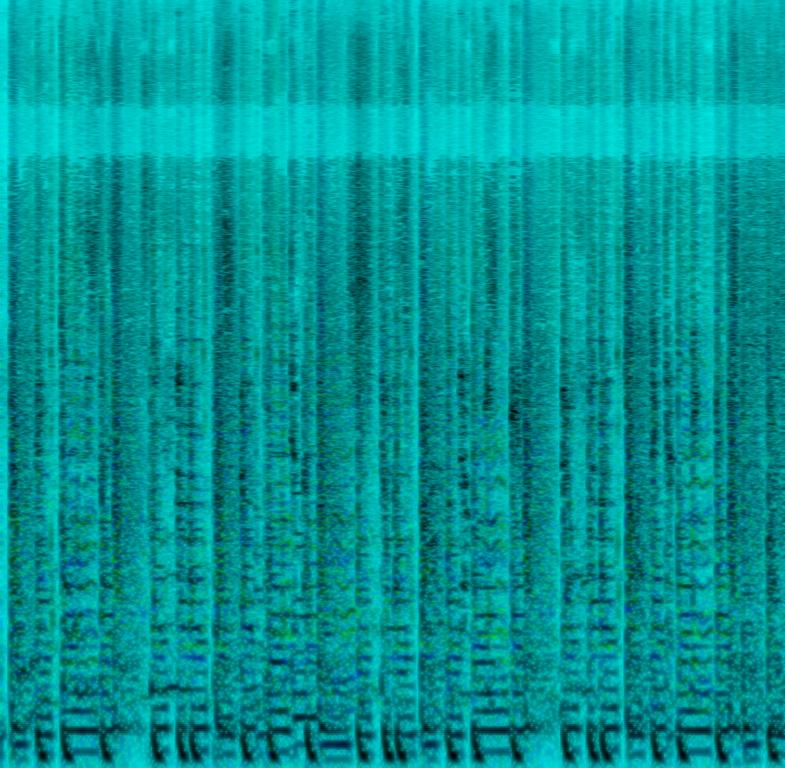
This is a pop/funk music piece. There is a male vocalist singing melodically in the lead. The main melody is being played by the keyboard while the bass guitar is playing a groovy bass line in the background. The rhythm consists of an electronic drum beat. The atmosphere is groovy. This piece could be used in the soundtrack of a crime/comedy movie, especially during the scenes where a character is trying hard to appear as a villain.